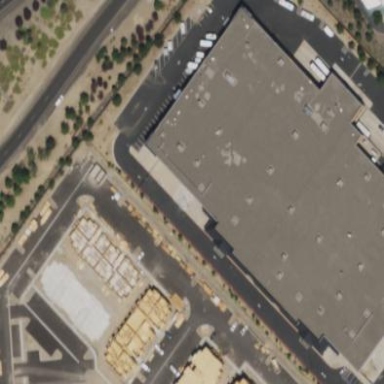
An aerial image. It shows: Retail building.